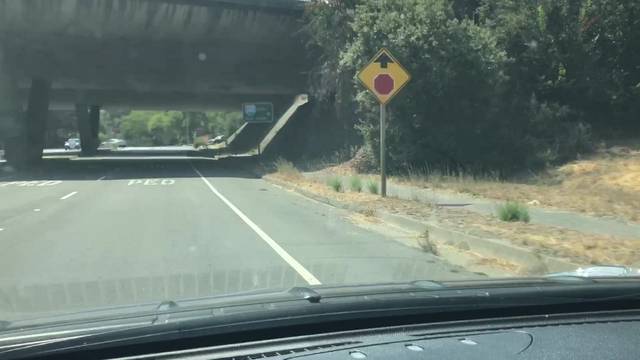
Region: United States
Coordinates: 37.353, -122.107